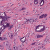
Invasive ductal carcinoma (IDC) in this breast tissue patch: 1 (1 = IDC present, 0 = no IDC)